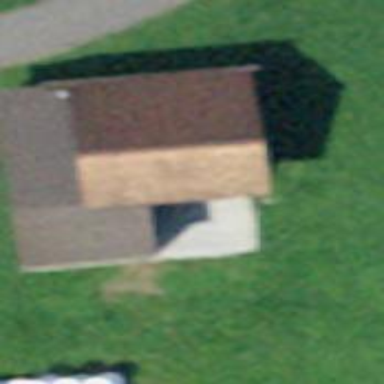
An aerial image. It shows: Barn.